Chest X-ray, PA view. Patient: 55 years old, sex F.
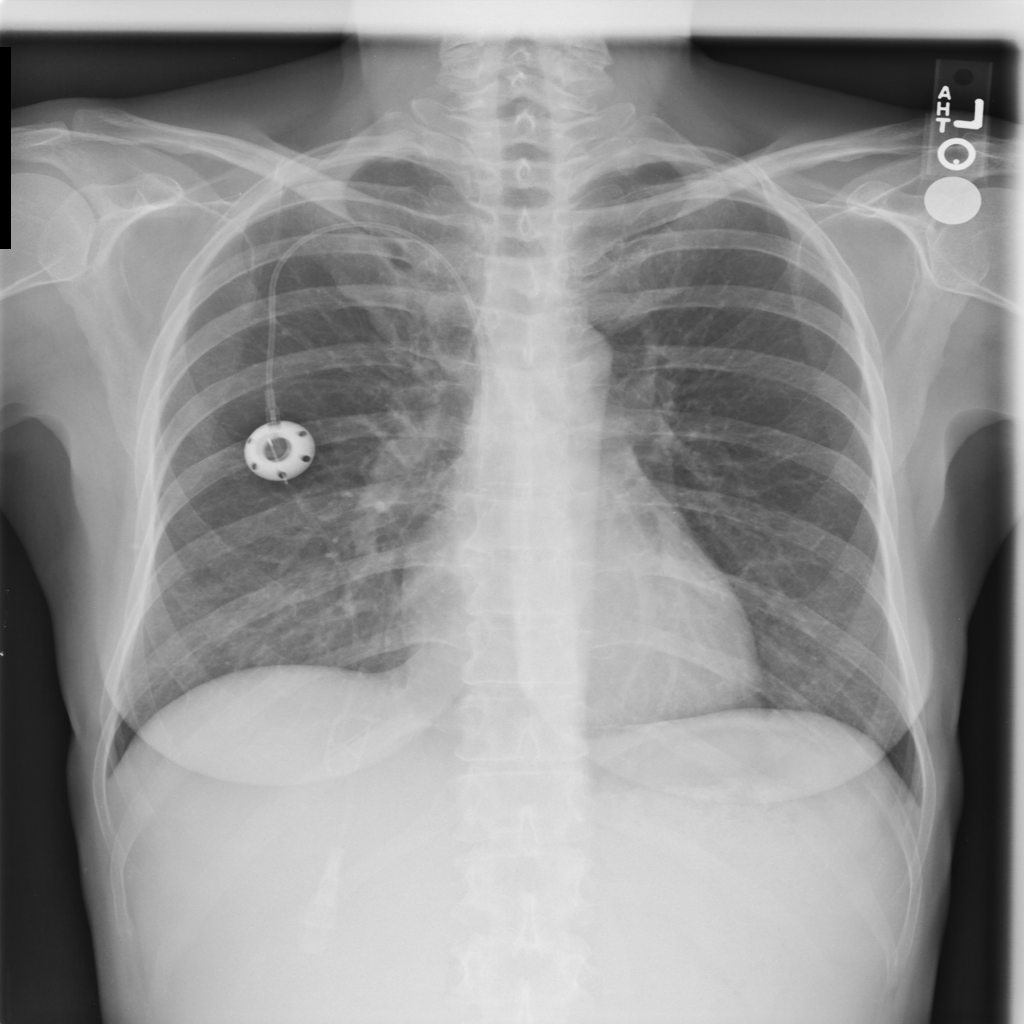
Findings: No Finding